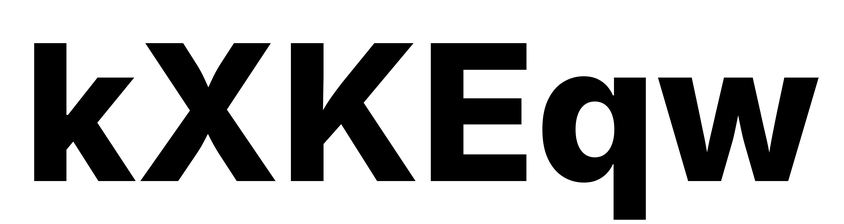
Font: Inter_ExtraBold